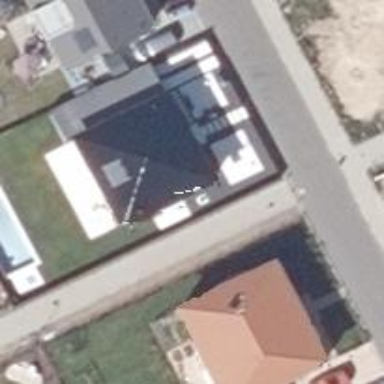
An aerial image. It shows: Detached building with pyramidal roof shape.